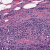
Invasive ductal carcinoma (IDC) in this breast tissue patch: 1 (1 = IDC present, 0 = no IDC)